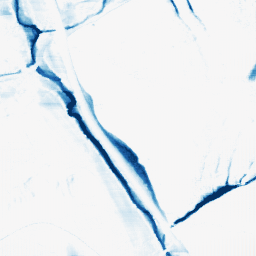
Category: morphological
Decomposition family: morphological_ellipse
Decomposition parameters: operation: closing
width: 5
height: 30
Upsampling method: fft_zeropad
Upsampling parameters: scale: 8
Upsampling scale: 8